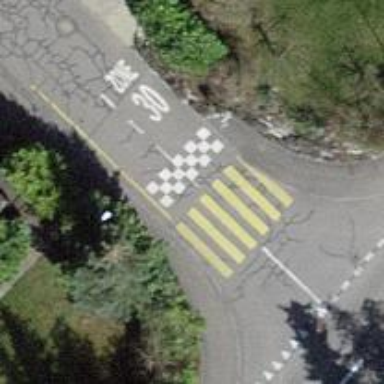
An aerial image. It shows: Uncontrolled zebra crossing on the road.